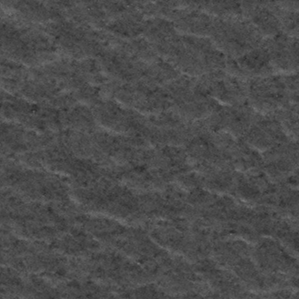
Label: frost